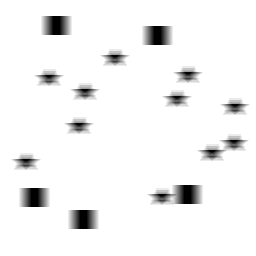
Squares: 5
Triangles: 0
Stars: 11
Total shapes: 16